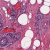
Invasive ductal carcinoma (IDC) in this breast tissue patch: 0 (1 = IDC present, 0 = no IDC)